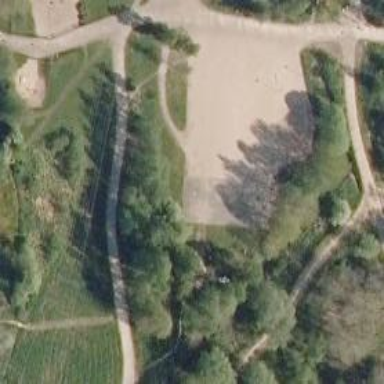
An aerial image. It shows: Pitch with fine gravel surface for leisure land.